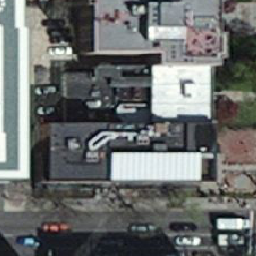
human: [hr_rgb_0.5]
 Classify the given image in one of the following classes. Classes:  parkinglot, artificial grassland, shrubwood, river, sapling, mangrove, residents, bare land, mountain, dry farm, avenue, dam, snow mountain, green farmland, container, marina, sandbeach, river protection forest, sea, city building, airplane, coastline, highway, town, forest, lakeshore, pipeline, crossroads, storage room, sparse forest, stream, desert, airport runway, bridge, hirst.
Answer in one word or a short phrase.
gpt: city building